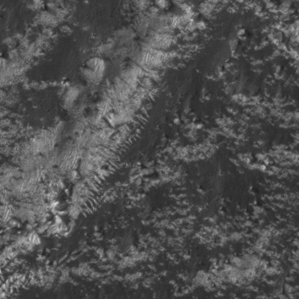
Label: frost